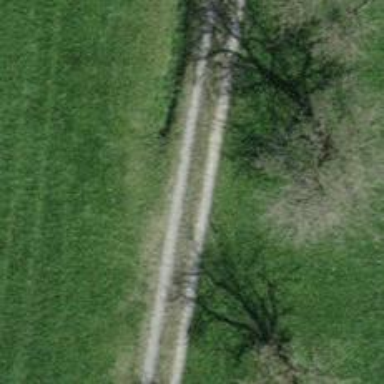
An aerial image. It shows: Unpaved track road.